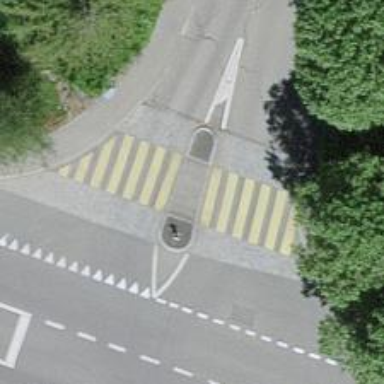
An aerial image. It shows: Uncontrolled crossing with central island on the road.